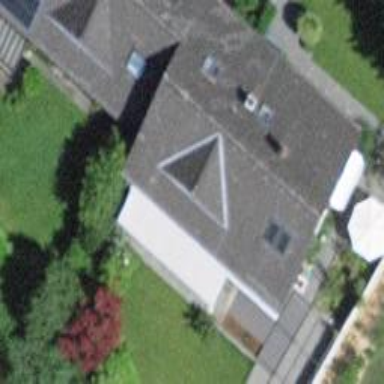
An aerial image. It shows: Simple house.